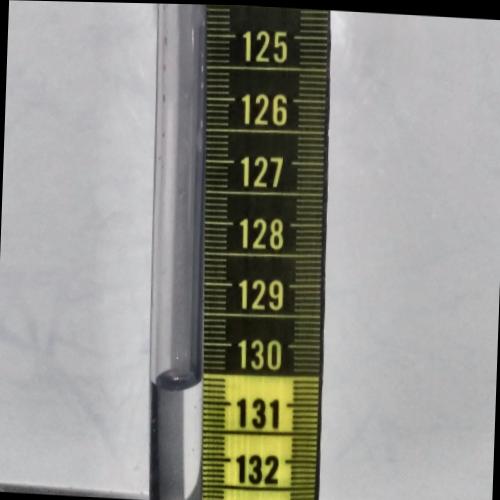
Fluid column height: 130.7 cm